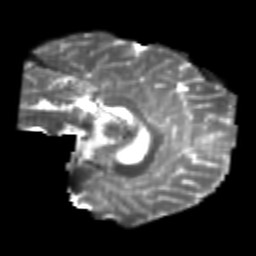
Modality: T2w
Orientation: sagittal
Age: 22
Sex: female
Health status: healthy
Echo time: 0.074 s